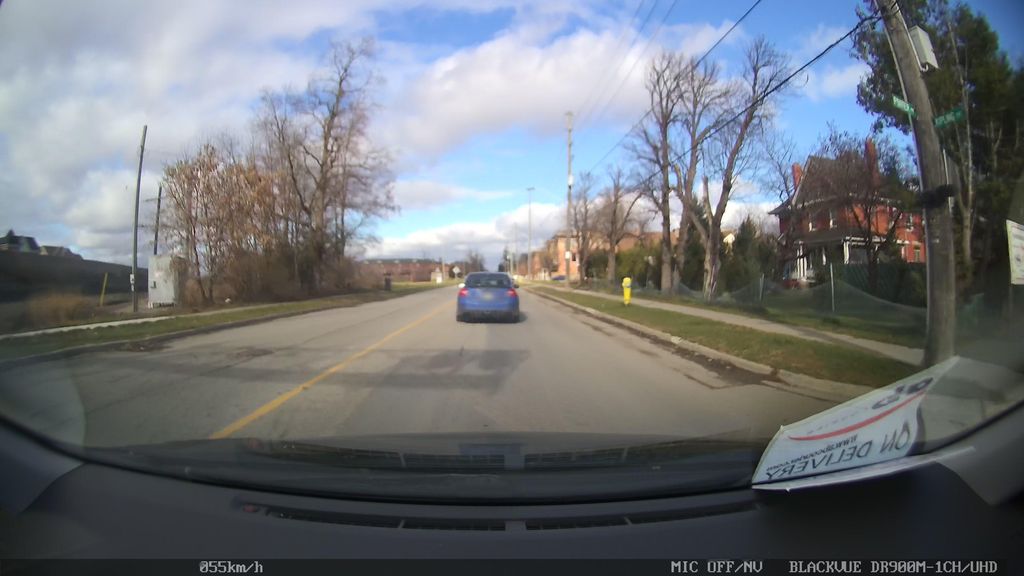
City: toronto